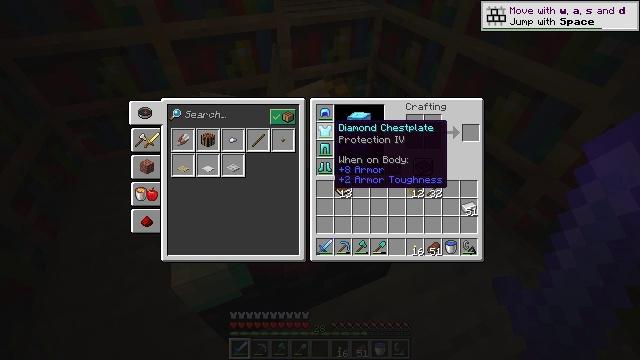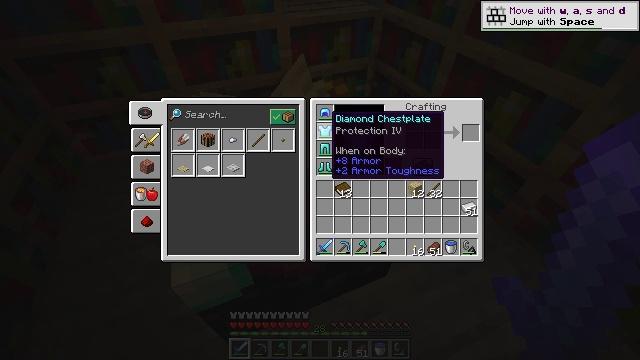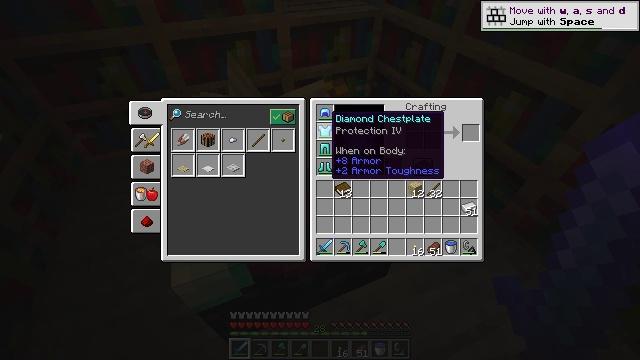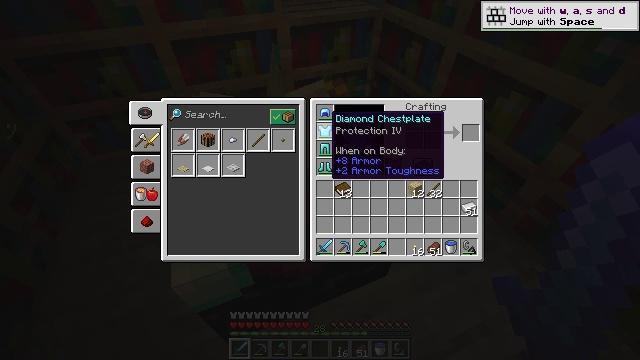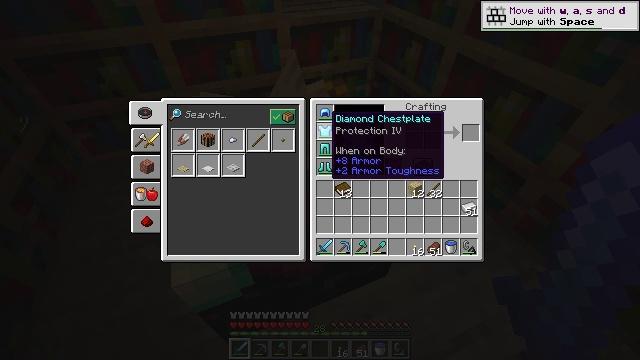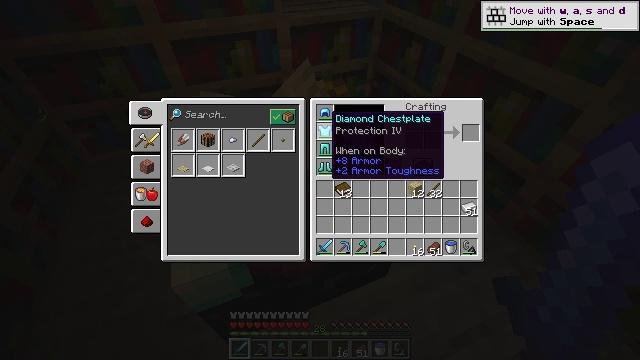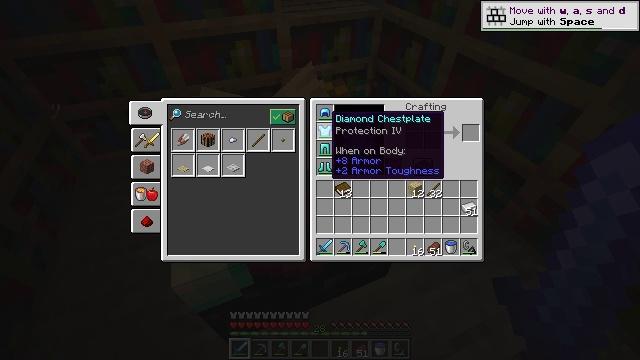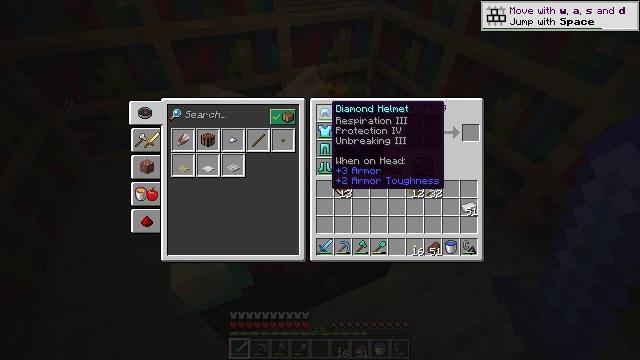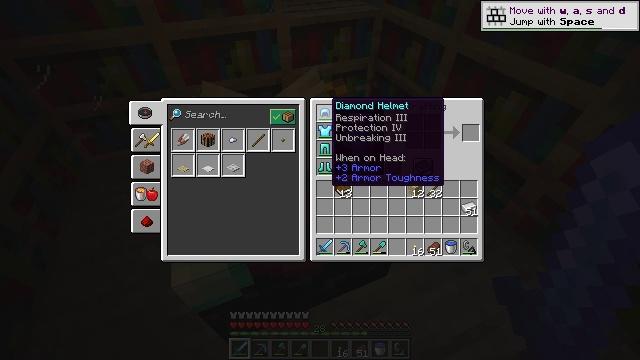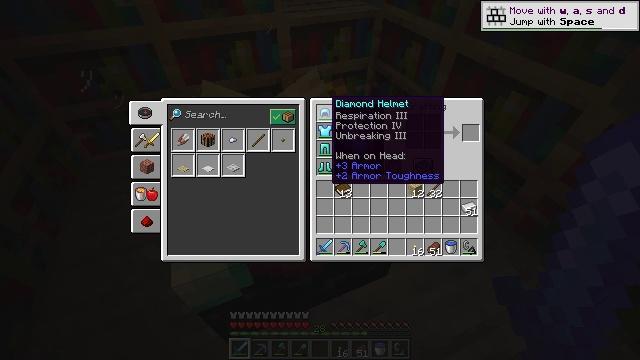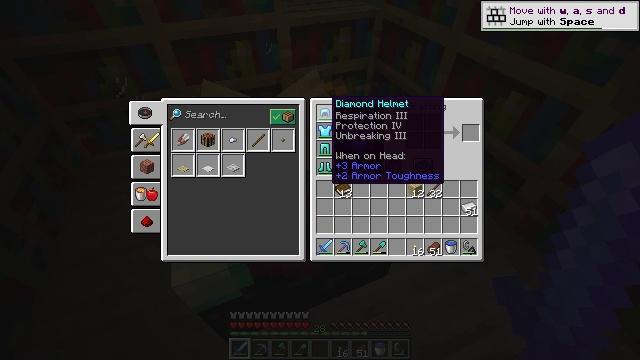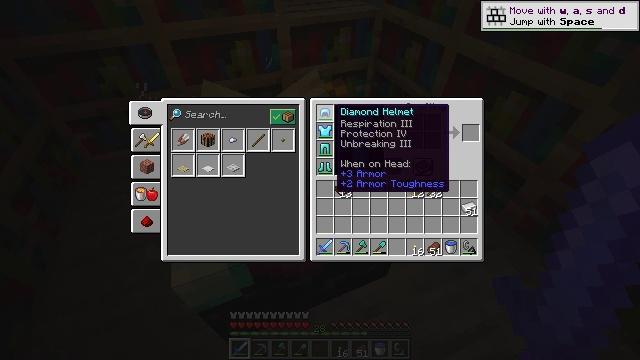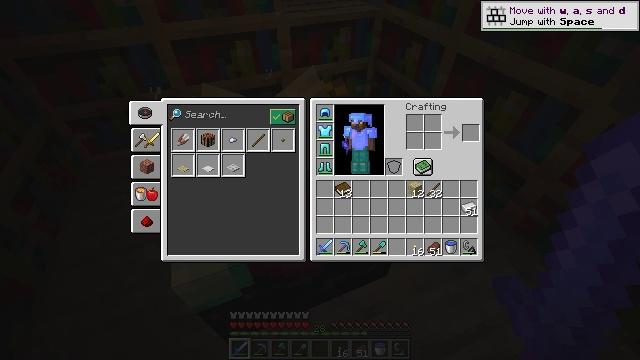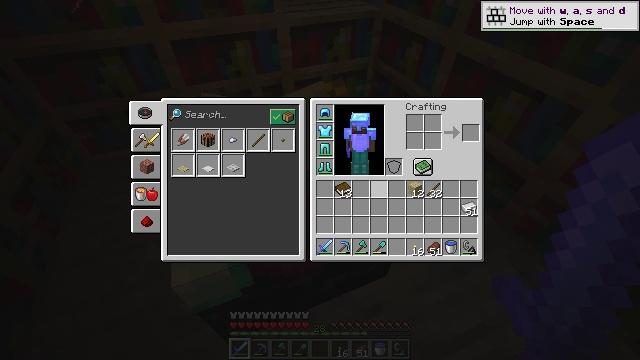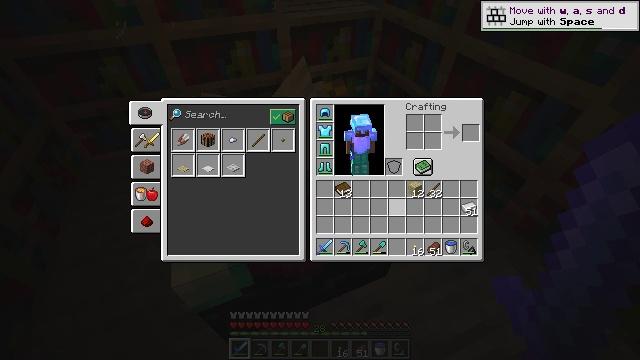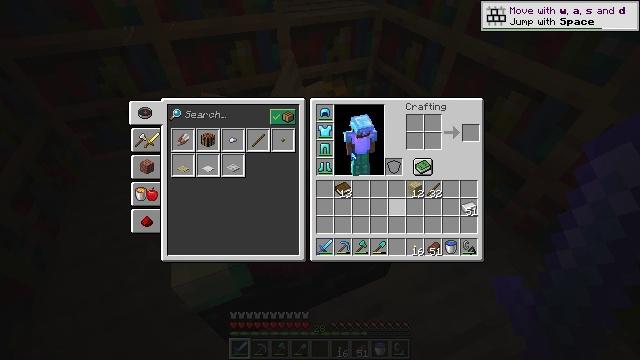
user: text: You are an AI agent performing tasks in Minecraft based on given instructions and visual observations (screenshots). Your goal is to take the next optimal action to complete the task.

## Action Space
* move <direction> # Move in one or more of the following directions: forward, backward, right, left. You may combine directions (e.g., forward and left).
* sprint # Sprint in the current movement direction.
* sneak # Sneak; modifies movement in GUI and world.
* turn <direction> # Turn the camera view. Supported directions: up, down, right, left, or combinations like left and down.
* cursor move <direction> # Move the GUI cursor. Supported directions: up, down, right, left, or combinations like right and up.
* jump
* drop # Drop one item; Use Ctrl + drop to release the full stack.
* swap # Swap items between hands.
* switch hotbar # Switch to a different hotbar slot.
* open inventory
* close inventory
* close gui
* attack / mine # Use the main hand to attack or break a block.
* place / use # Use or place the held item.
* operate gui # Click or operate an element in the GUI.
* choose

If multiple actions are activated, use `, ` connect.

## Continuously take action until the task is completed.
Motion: motion action
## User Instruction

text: Hunt the skeleton.
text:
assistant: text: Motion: turn up
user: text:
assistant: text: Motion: no_op
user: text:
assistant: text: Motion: no_op
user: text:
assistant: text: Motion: no_op
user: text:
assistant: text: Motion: no_op
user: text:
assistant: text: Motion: no_op
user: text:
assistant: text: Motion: turn up
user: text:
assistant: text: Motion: no_op
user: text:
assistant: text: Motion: no_op
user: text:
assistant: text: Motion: no_op
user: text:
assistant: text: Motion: turn down
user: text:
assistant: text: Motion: turn right and down
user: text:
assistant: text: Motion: turn right and down
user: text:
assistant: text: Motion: turn right and down
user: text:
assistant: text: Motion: no_op
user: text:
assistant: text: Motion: no_op
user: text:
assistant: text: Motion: turn left
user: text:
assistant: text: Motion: turn left and up
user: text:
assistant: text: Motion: no_op
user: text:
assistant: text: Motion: no_op
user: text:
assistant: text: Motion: no_op
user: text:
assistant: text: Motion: no_op
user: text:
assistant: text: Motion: no_op
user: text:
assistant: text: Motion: no_op
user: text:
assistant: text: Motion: no_op
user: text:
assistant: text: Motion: no_op
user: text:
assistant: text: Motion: no_op
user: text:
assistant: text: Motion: no_op
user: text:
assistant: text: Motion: no_op
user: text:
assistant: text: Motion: no_op